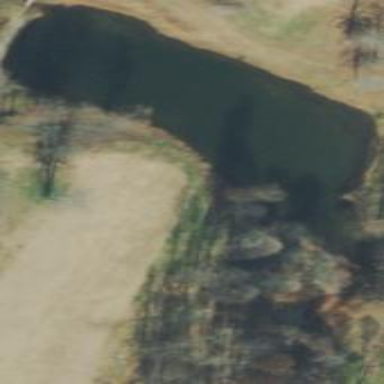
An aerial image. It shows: Natural pond serving as water hazard on golf course.